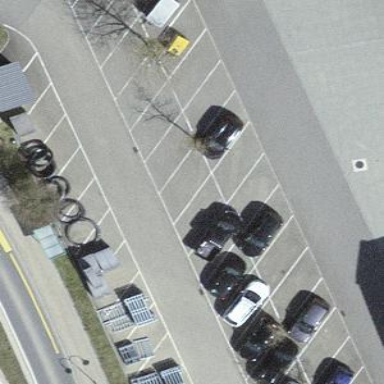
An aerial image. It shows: Parking area with surface.